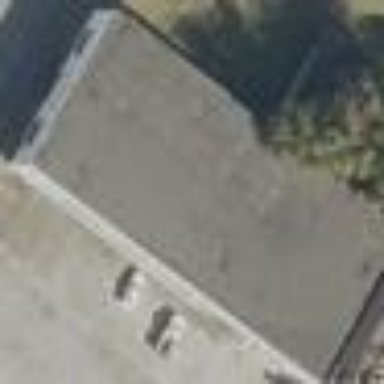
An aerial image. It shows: Commercial building.